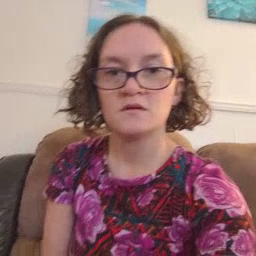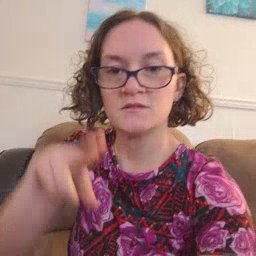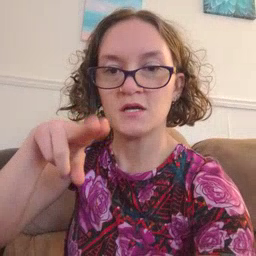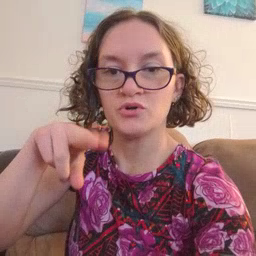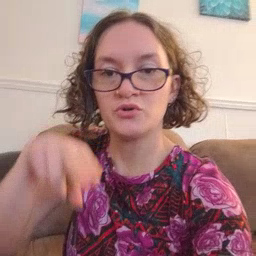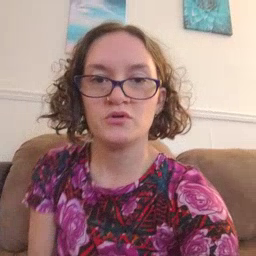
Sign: chair